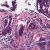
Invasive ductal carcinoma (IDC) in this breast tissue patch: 0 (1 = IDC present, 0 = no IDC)